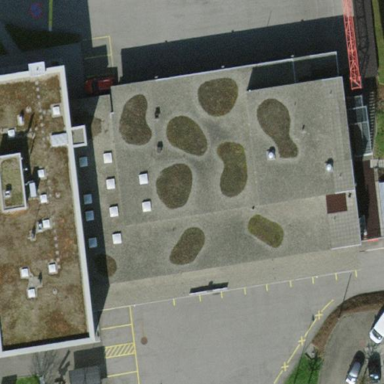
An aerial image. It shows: Fire station building.